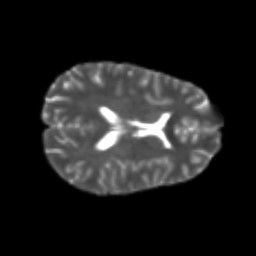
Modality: T2w
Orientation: axial
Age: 22
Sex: female
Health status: healthy
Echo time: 0.074 s